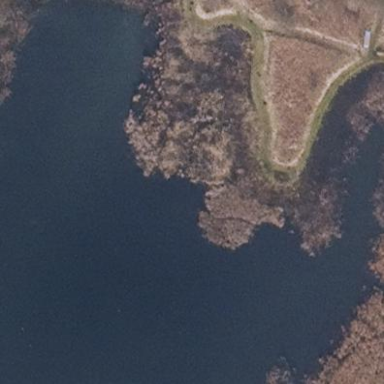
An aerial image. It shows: Reedbed in wetland area.